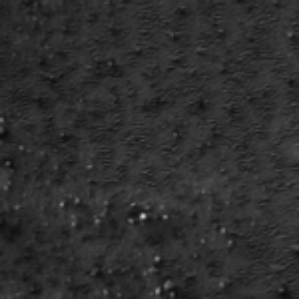
Label: frost